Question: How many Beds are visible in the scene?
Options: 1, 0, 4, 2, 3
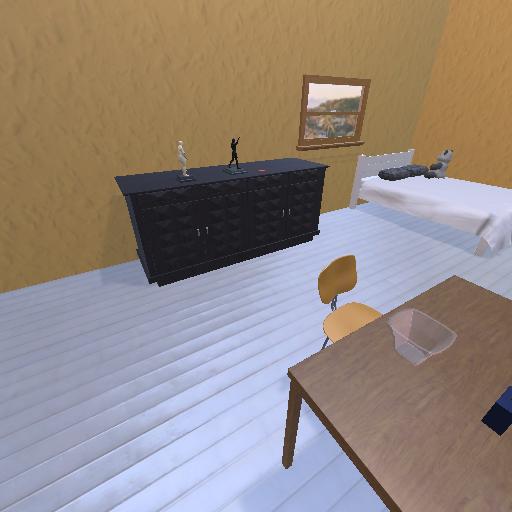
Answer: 1